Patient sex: M
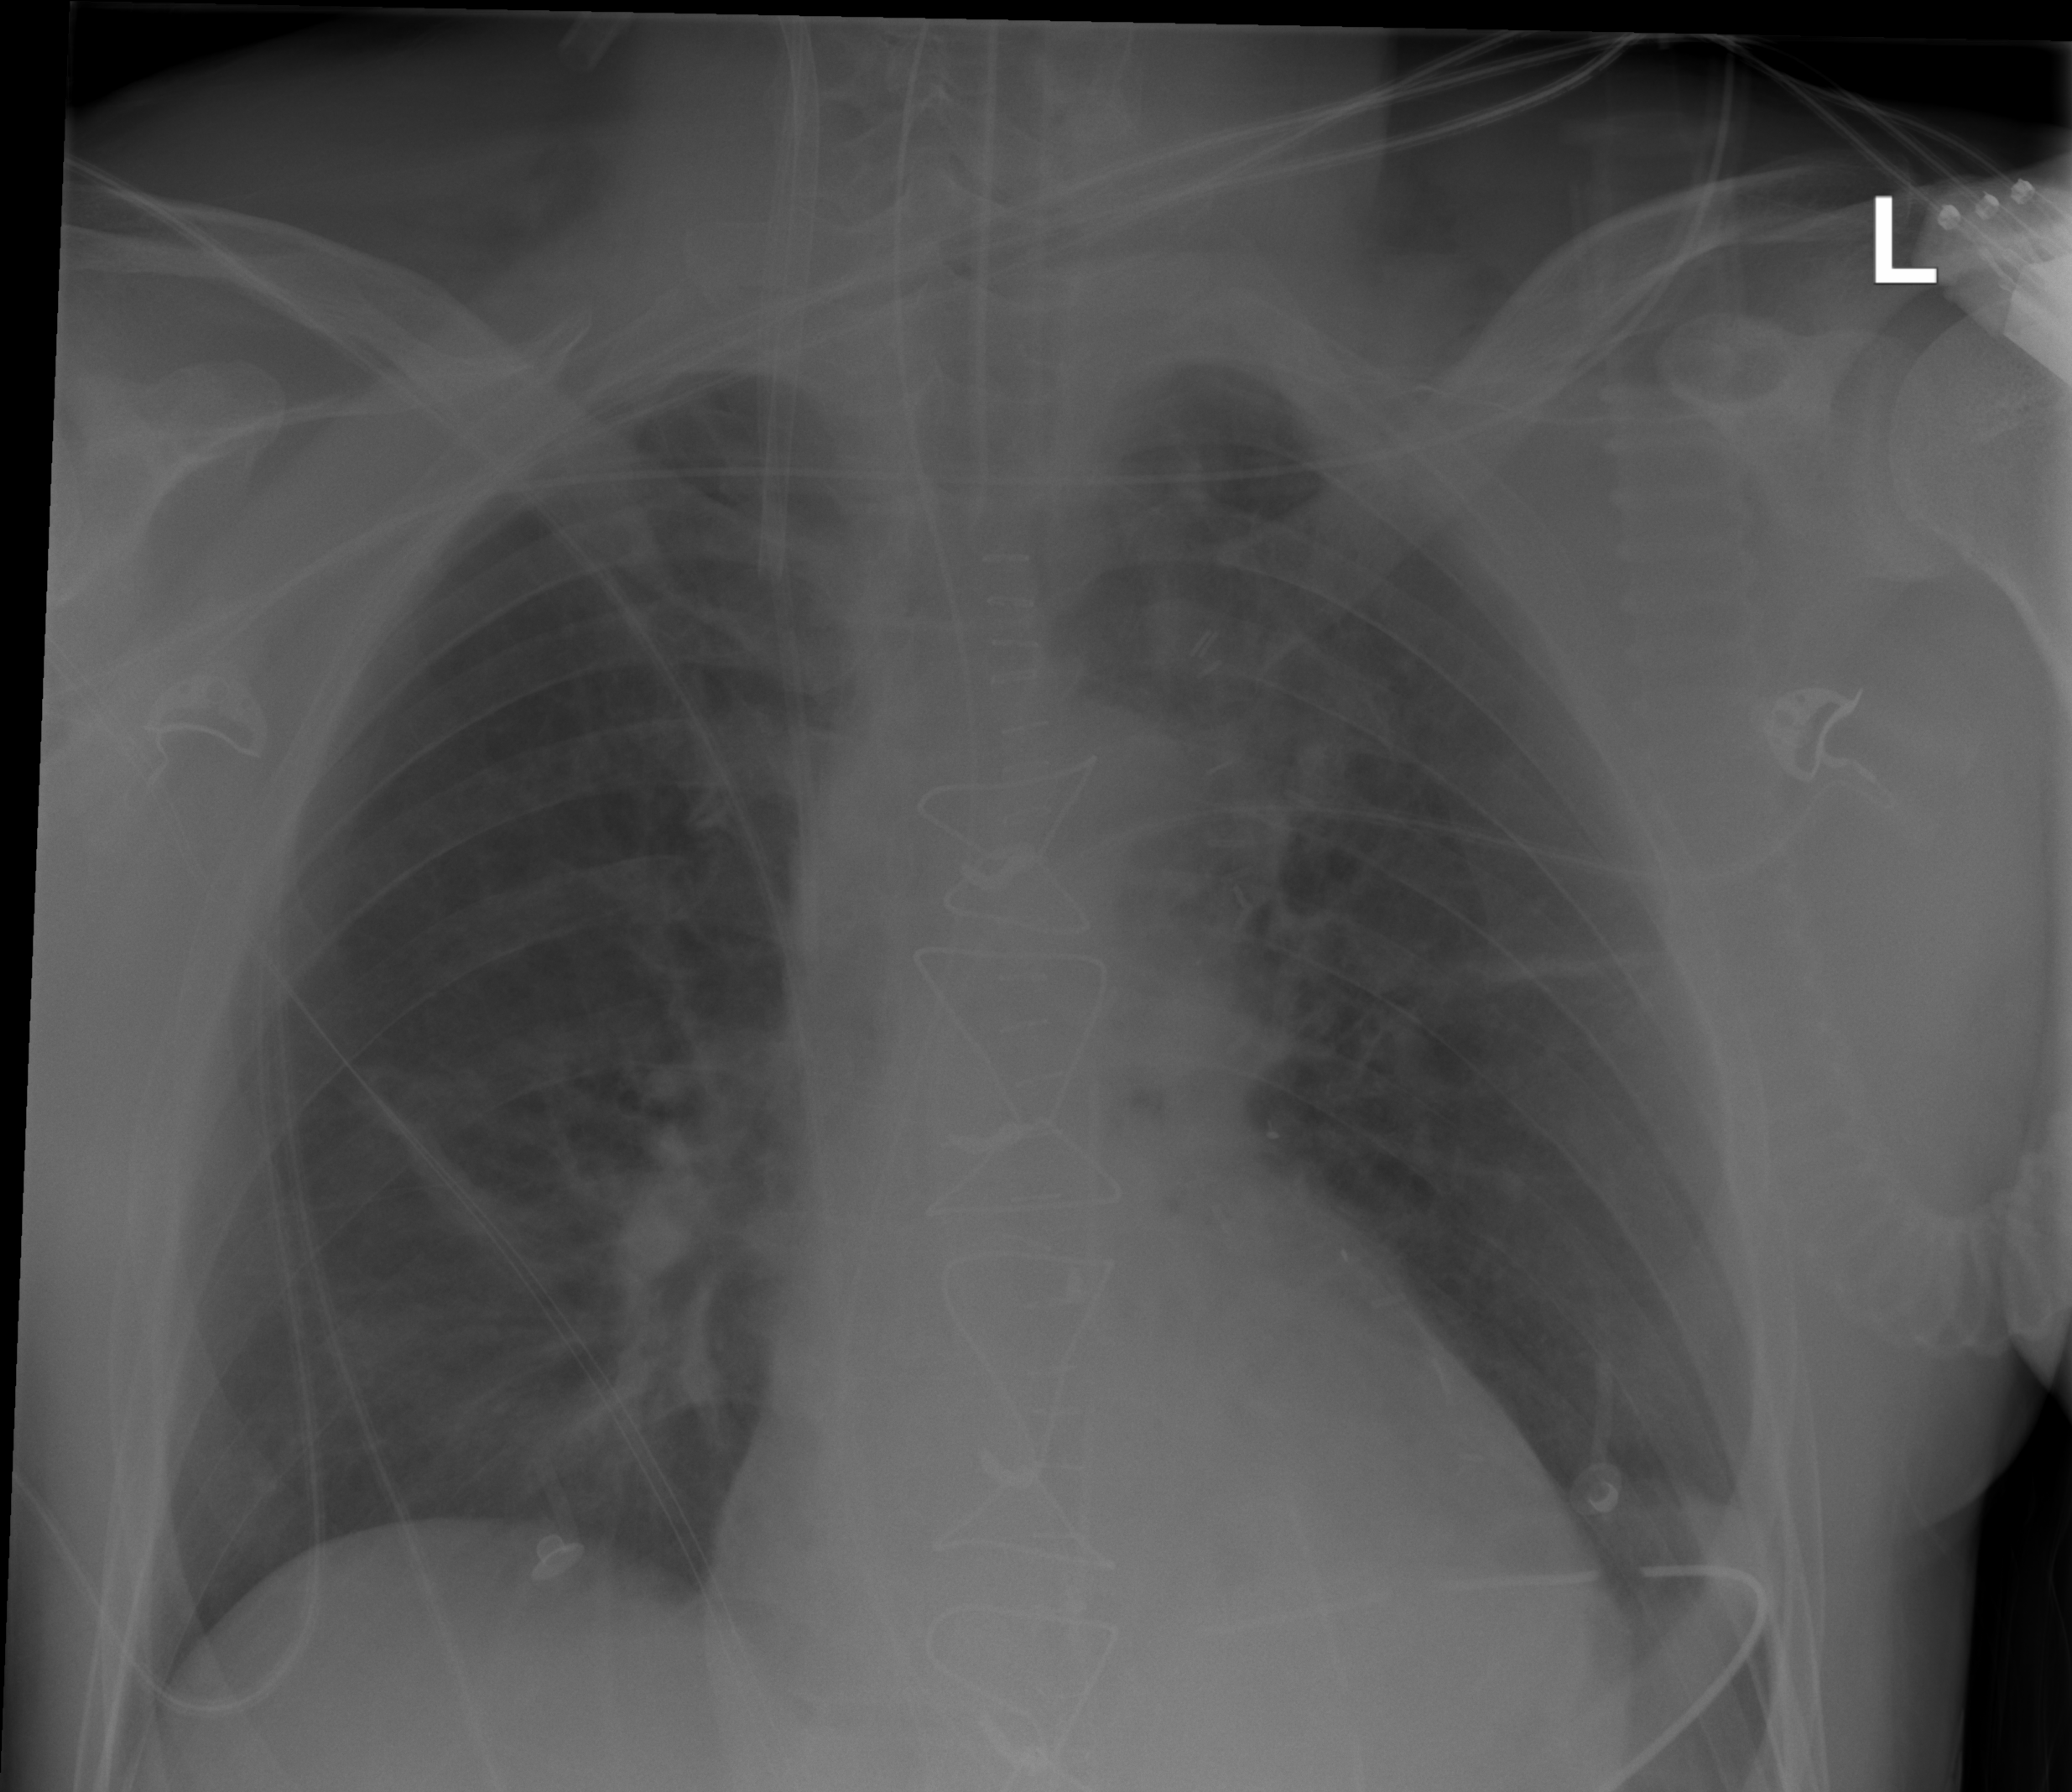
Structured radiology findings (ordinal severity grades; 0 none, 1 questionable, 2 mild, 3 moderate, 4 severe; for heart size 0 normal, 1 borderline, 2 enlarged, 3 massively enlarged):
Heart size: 1
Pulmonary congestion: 2
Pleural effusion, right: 0
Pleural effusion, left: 0
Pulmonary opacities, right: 0
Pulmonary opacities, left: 0
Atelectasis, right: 2
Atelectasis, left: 2